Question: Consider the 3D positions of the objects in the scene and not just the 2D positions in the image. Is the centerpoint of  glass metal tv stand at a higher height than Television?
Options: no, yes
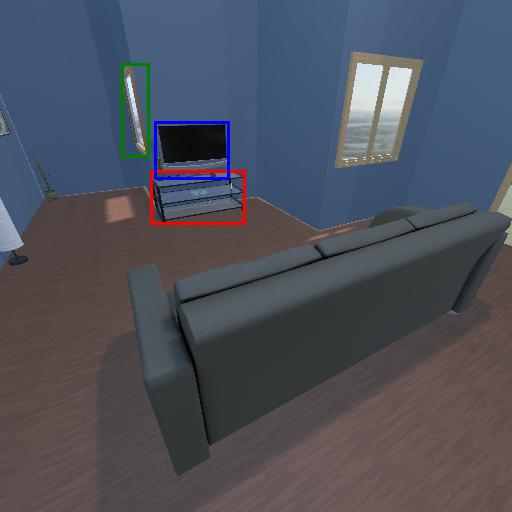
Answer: no